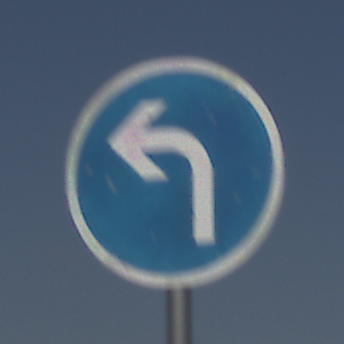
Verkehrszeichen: VorgeschriebeneFahrtrichtungLinks
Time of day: Midday
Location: Outdoor (Nature)
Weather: PartlyCloudy
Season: NotSpecified
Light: Natural